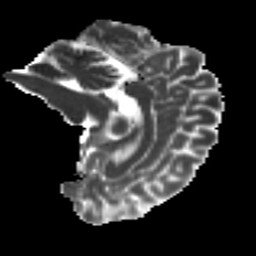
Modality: MD
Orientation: sagittal
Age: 26
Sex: male
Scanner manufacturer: ge
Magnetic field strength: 3 T
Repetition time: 7.8 s
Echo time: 0.0608 s